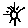
Label: sun